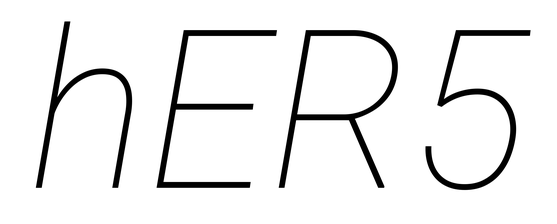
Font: Roboto-Italic_Thin_Italic